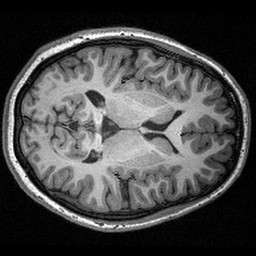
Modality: T1w
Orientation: axial
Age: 23
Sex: female
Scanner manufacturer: siemens
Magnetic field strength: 3 T
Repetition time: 2.53 s
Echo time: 0.00309 s